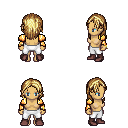
a pixel art fantasy rpg character, female body template, human, tanned skin, gold arm armor, white pants, blonde long hairstyle, bracelets, maroon shoes, four views (front, back, left, right), 2x2 character sprite sheet, small pixel art, hard edges, no anti-aliasing